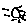
Label: sun